Question: This could be a very simple question. But still asking because after googling for sometime nothing found. So I realize it is better to ask question here. When I define a new connection to the local ms sql server only that time I'm able to see the connection string.

How to see the connection string later. I know it is defined in web.config for app.config. But if I wan to edit it later, I think it is easy/safe to edit it such kind of wizard. Thanks in advance!
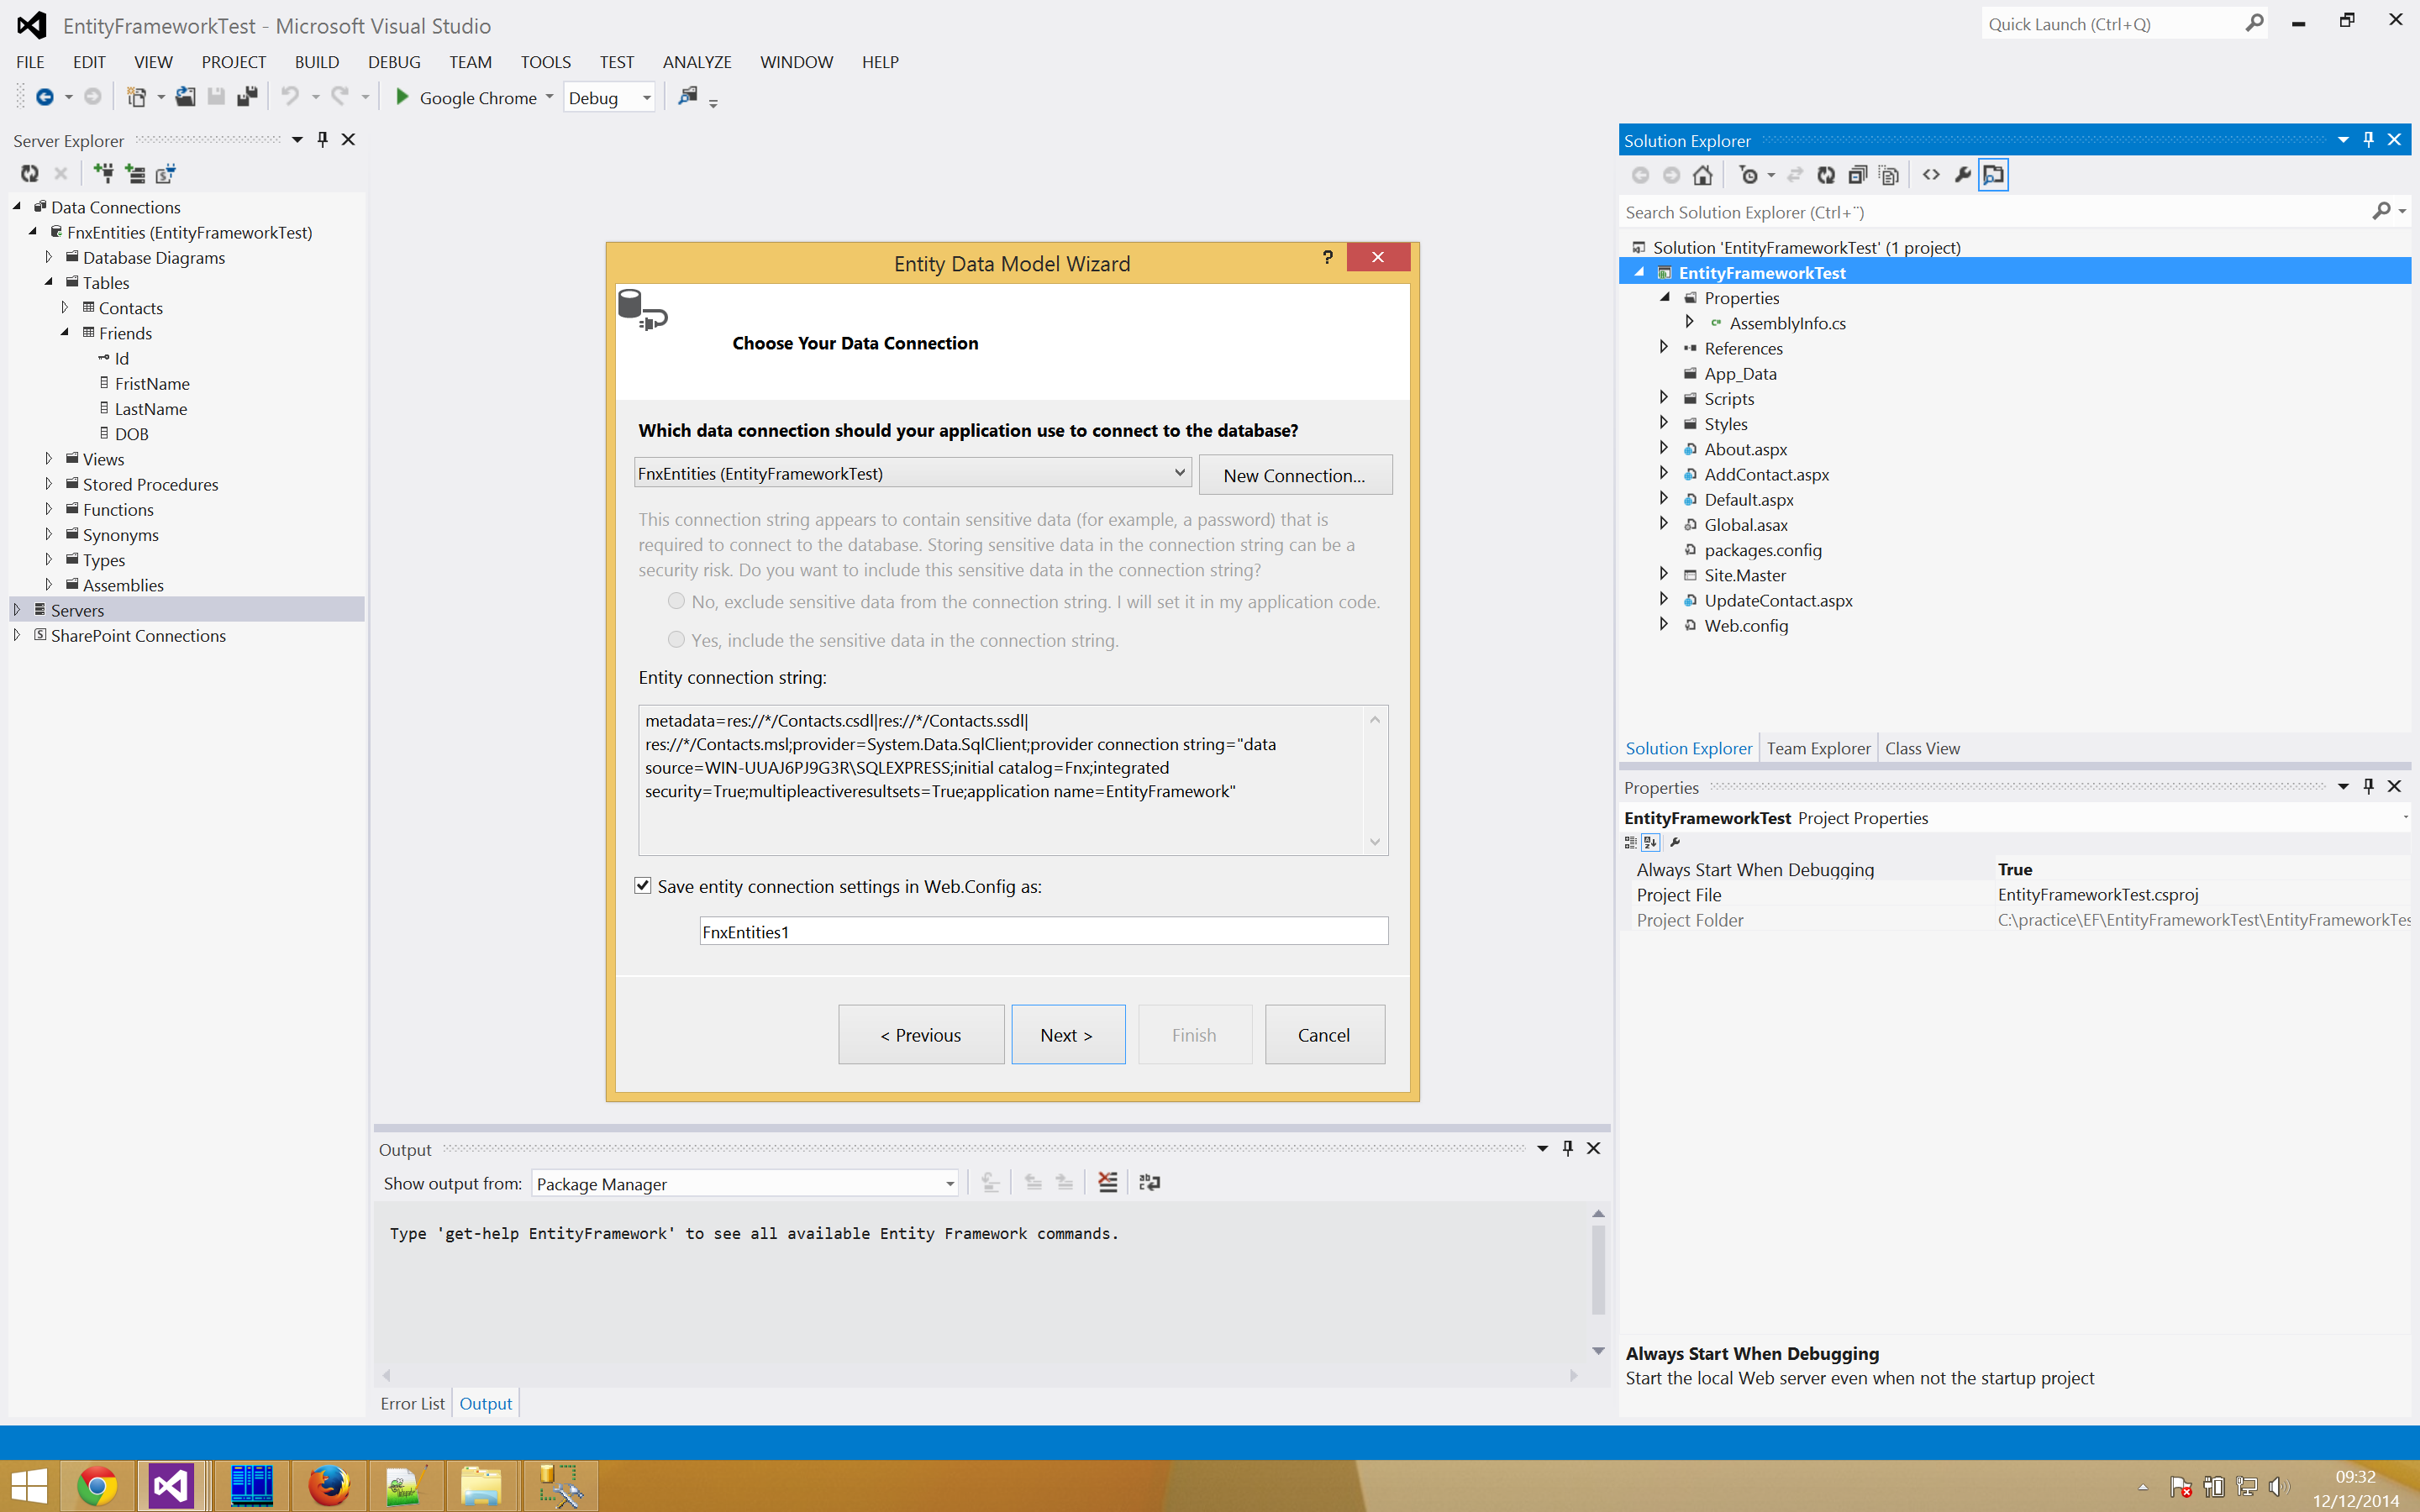
Answer: Try open up the Server Explorer, rightclick your connection. There you can configure it. After that you still need to replace the respective part (accessable through the properties of the connection in the server explorer) in the App.config.
Or you expand the partial class of your ef-model with a constructor calling the base(connectionstring) constructor and use the EntityConnectionStringBuilder class to programatically assemble the connectionstring. Then you dont even need the App.Config / Web.Config entries.
Example:
'''
using System;
using System.Collections.Generic;
using System.Data.Entity;
using System.Linq;
using System.Text;
using System.Threading.Tasks;
namespace Apps4KidsWeb.Persistence
{
public partial class Apps4KidsEntities : DbContext
{
public Apps4KidsEntities(string connectionString):base(connectionString)
{
}
}
}
'''
And the part to assemble the connection
'''
using System;
using System.Collections.Generic;
using System.Data.Entity.Core.EntityClient;
using System.Data.SqlClient;
using System.Linq;
using System.Text;
using System.Threading.Tasks;
namespace Apps4KidsWeb.Persistence
{
/// <summary>
/// The class connection
/// </summary>
public class Connection
{
/// <summary>
/// The connection string
/// </summary>
private static string connectionString = null;
/// <summary>
/// Gets the context.
/// </summary>
/// <returns></returns>
public static Apps4KidsEntities GetContext()
{
Apps4KidsEntities result;
if (connectionString != null)
{
return new Apps4KidsEntities(connectionString);
}
EntityConnectionStringBuilder ecsb = new EntityConnectionStringBuilder();
SqlConnectionStringBuilder sqlcsb = new SqlConnectionStringBuilder();
ecsb.Metadata = @"res://*/DataModel.csdl|
res://*/DataModel.ssdl|
res://*/DataModel.msl";
ecsb.Provider = "System.Data.SqlClient";
sqlcsb.InitialCatalog = "Apps4Kids";
sqlcsb.DataSource = "localhost";
sqlcsb.UserID = "sa";
sqlcsb.Password = "123user!";
ecsb.ProviderConnectionString = sqlcsb.ToString();
result = new Apps4KidsEntities(ecsb.ConnectionString);
return result;
}
}
}
'''